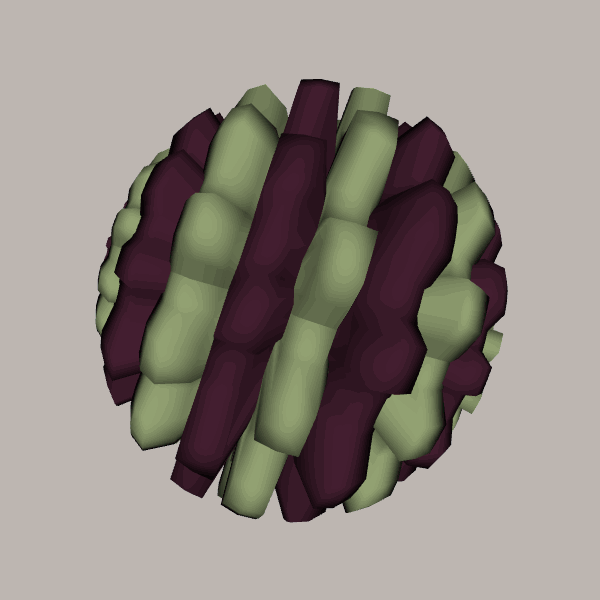
Background: light